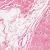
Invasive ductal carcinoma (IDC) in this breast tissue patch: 0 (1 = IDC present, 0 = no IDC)